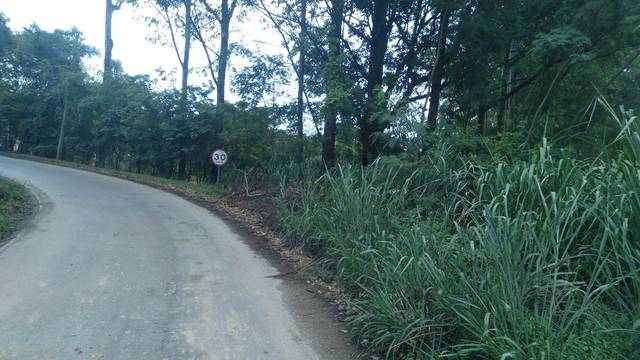
Region: Brazil
Coordinates: -19.877, -43.858